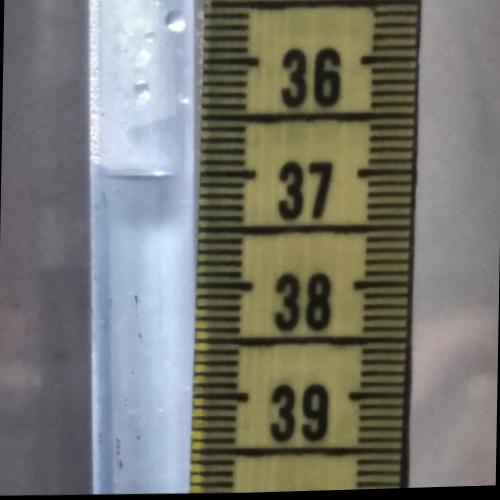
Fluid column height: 37.0 cm